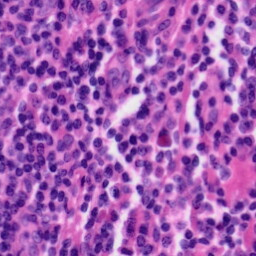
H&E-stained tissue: Tonsil